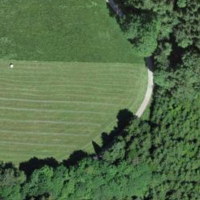
EUNIS habitat code: 24
Species observed at this site:
Atropa belladonna